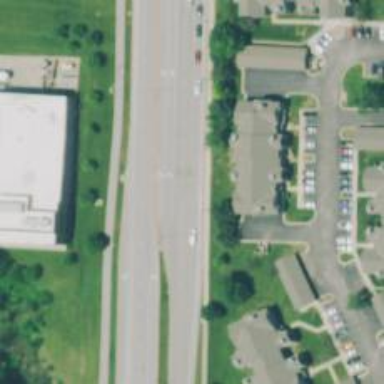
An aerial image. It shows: Road with dash markings.